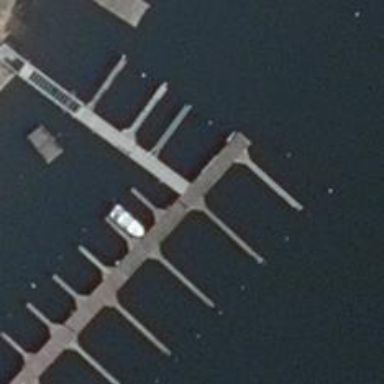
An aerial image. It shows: Pier with mooring facilities.